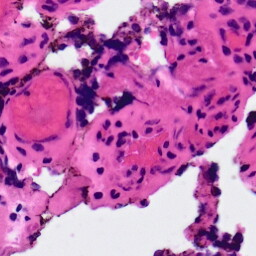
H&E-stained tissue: Ovarian